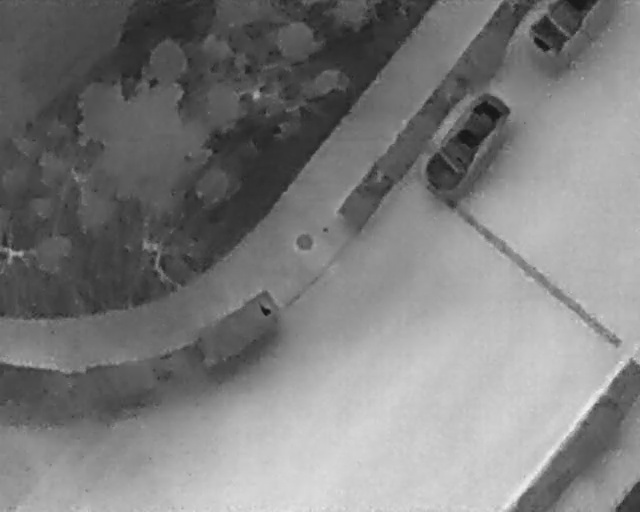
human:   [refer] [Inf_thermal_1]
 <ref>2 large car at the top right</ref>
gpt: <box>[[63, 23, 81, 32, 36], [83, -1, 92, 12, 2]]</box>